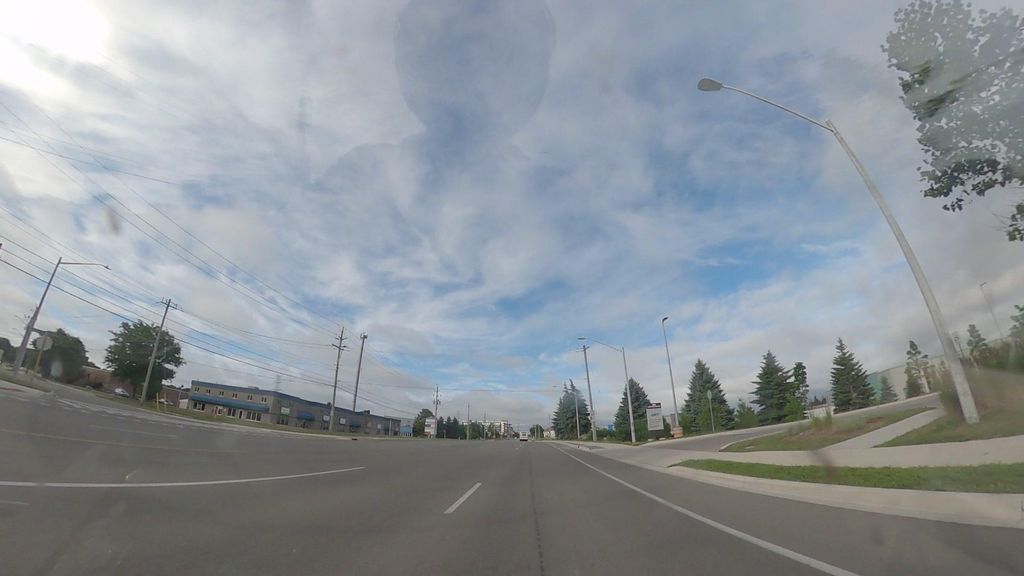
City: kitchener-waterloo